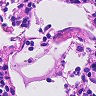
Metastatic tissue present: no